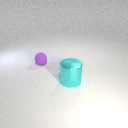
large cyan metal cylinder in front of small purple rubber sphere